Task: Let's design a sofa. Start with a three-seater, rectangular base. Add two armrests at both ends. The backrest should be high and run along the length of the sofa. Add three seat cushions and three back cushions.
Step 451:
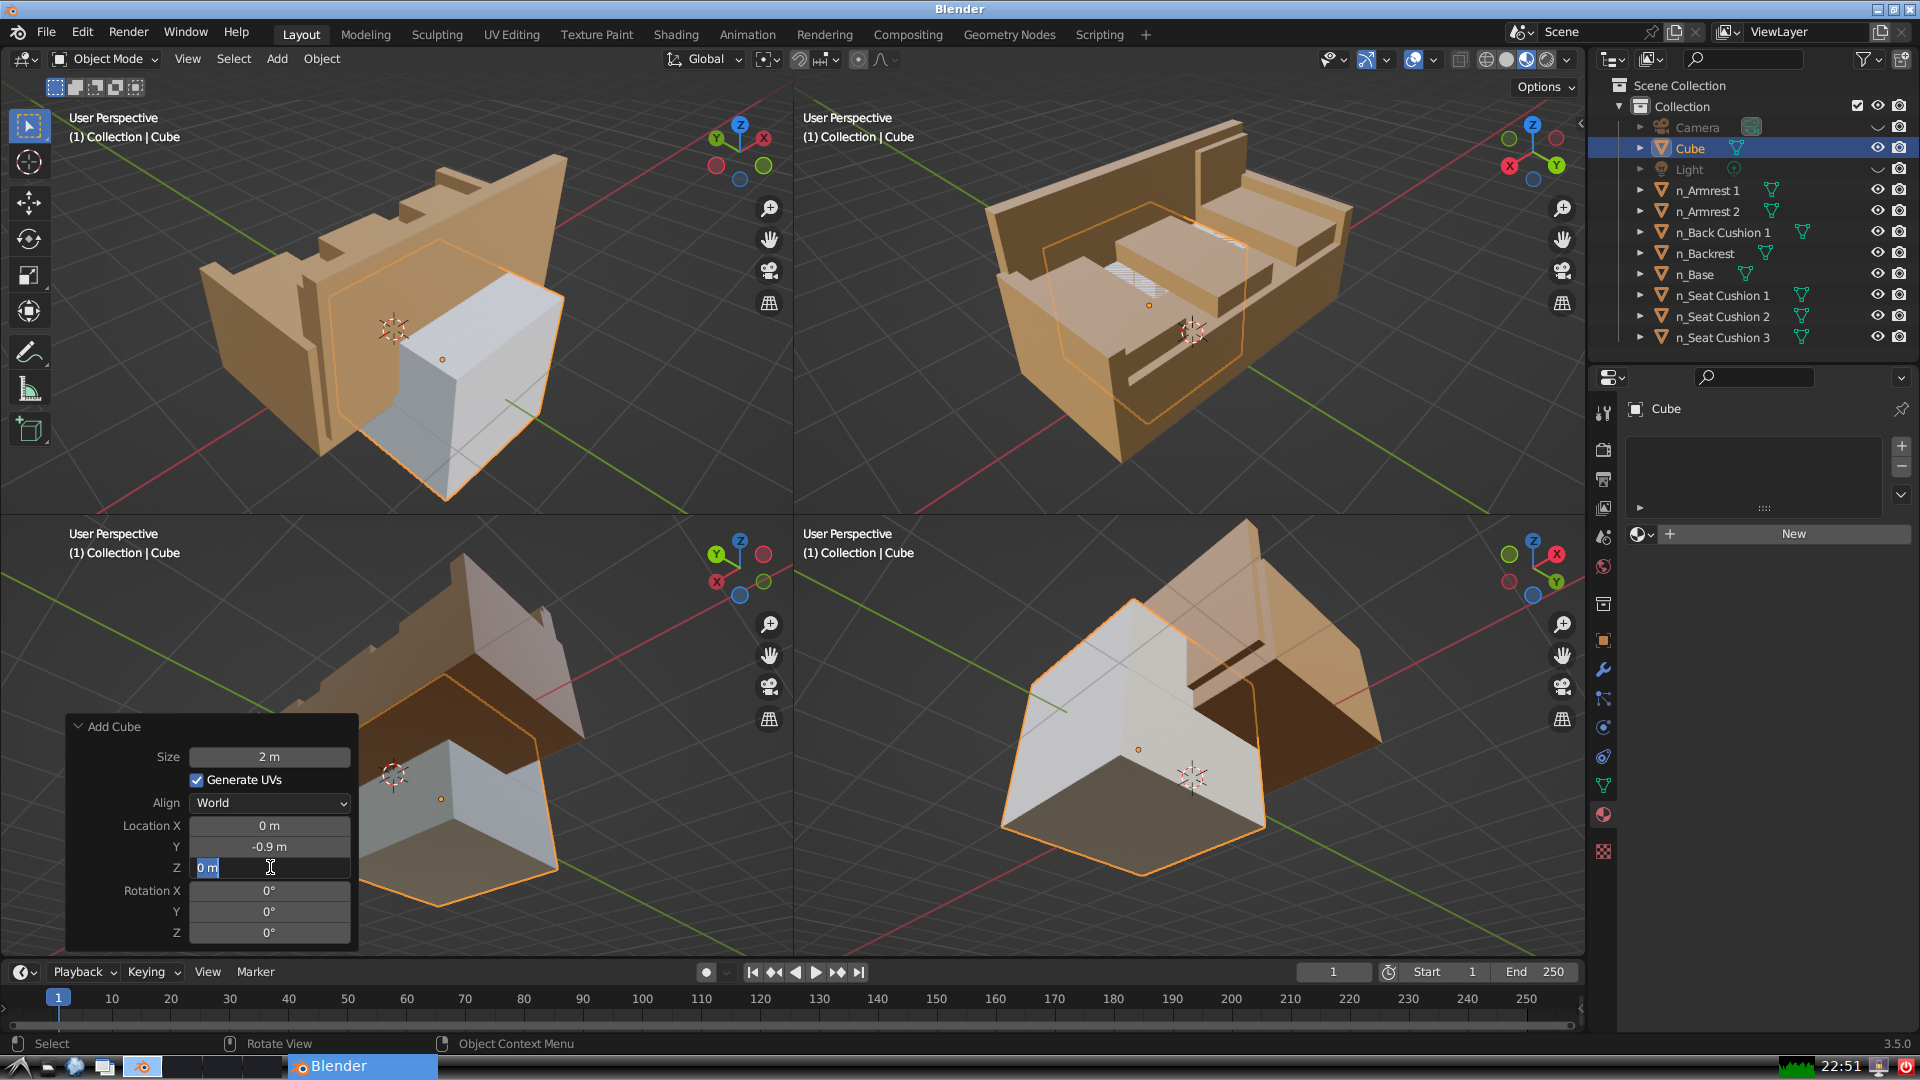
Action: input_text: 1.5